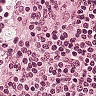
Metastatic tissue present: no